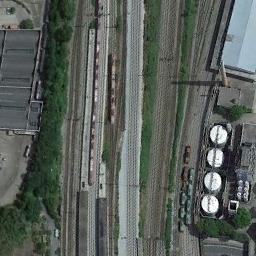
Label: railway